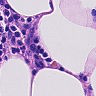
Metastatic tissue present: no